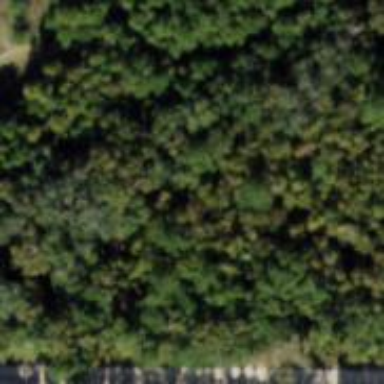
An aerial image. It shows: Mixed woodland area with various types of leaves.